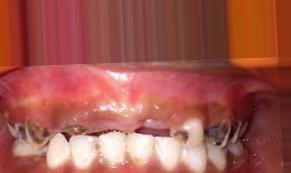
Condition: Caries